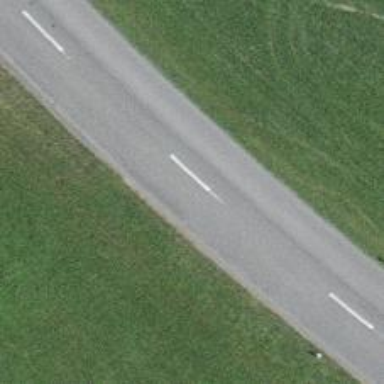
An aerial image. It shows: Asphalt road classified as tertiary.